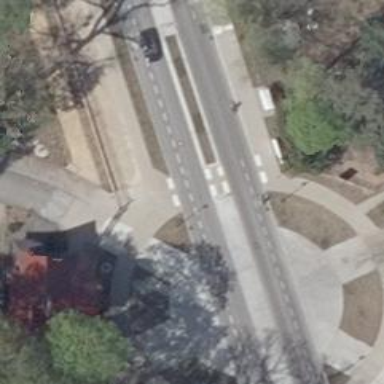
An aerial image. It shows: Traffic calming island.